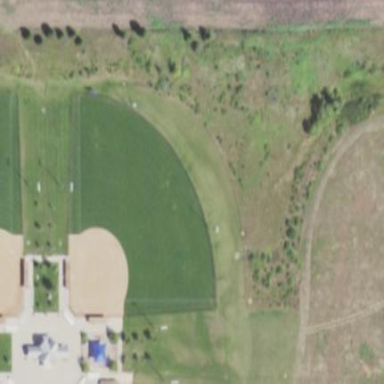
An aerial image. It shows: Softball pitch for leisure sports.